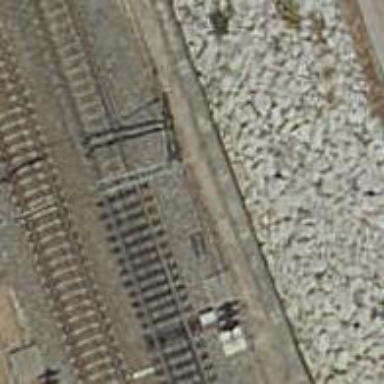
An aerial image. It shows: Railway track with contact lines for electrification.